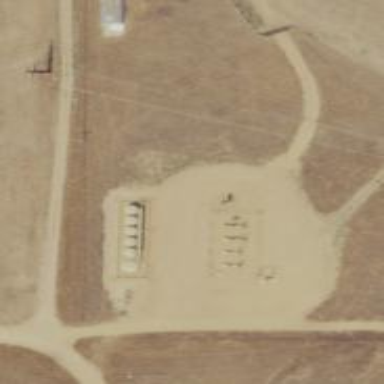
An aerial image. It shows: Storage tank with man-made structure.